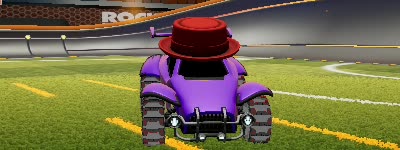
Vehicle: octane